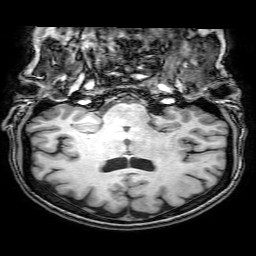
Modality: T1w
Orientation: sagittal
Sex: female
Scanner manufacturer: philips
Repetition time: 0.008093 s
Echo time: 0.0037 s